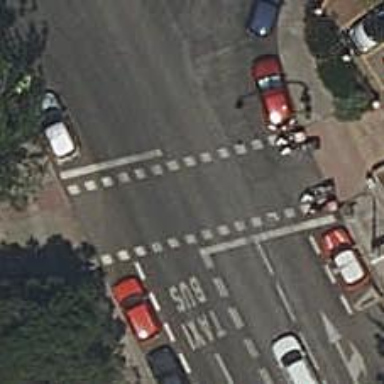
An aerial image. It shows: Crossing with traffic signals.